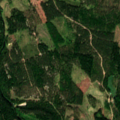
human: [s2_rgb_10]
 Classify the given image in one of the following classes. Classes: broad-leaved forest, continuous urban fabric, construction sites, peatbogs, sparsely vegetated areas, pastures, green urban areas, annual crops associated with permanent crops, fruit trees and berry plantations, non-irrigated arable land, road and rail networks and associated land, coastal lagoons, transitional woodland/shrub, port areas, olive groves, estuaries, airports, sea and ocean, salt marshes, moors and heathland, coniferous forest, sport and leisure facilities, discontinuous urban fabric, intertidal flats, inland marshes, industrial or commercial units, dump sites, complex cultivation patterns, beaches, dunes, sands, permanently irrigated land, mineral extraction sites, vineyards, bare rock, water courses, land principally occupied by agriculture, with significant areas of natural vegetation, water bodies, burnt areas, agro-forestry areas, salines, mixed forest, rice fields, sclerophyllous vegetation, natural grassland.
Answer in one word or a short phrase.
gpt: land principally occupied by agriculture, with significant areas of natural vegetation, coniferous forest, mixed forest